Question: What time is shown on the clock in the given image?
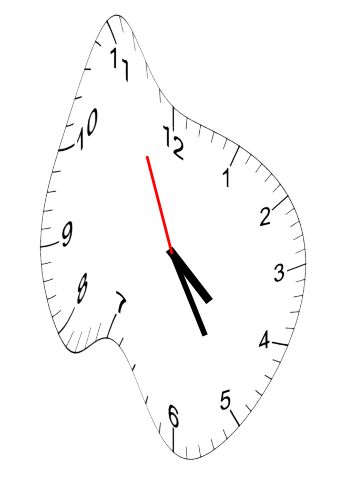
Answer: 04:24:56